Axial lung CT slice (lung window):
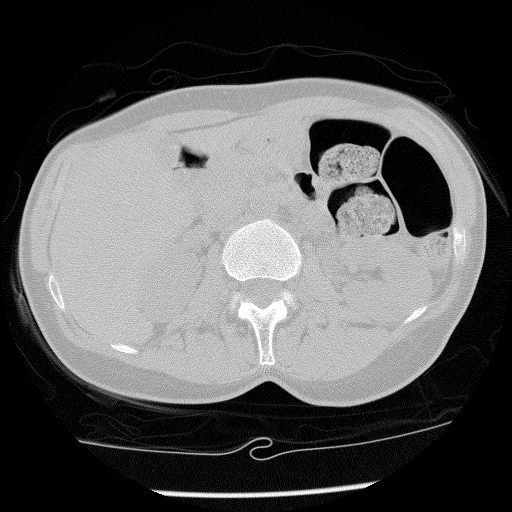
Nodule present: no